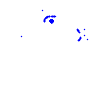
Particle: pion